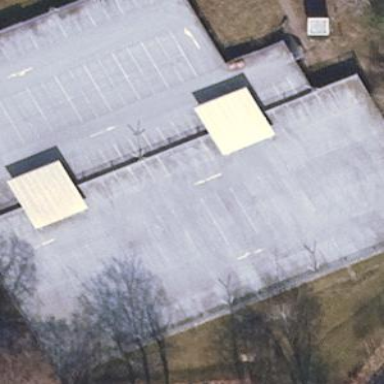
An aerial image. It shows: Multi-storey parking building with flat grey roof.